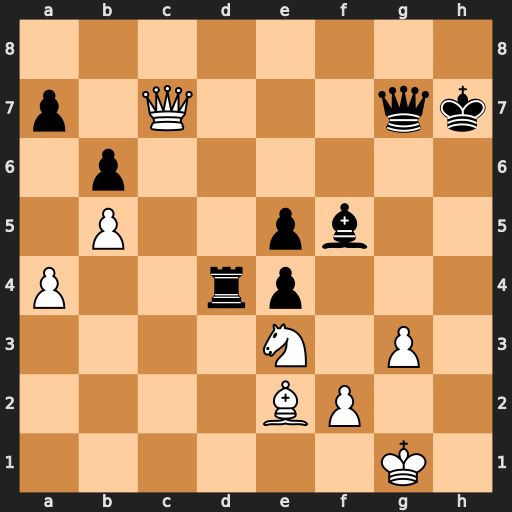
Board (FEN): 8/p1Q3qk/1p6/1P2pb2/P2rp3/4N1P1/4BP2/6K1
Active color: w
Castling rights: -
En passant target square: -
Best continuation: Qxg7+ Kxg7 Nxf5+